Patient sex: M
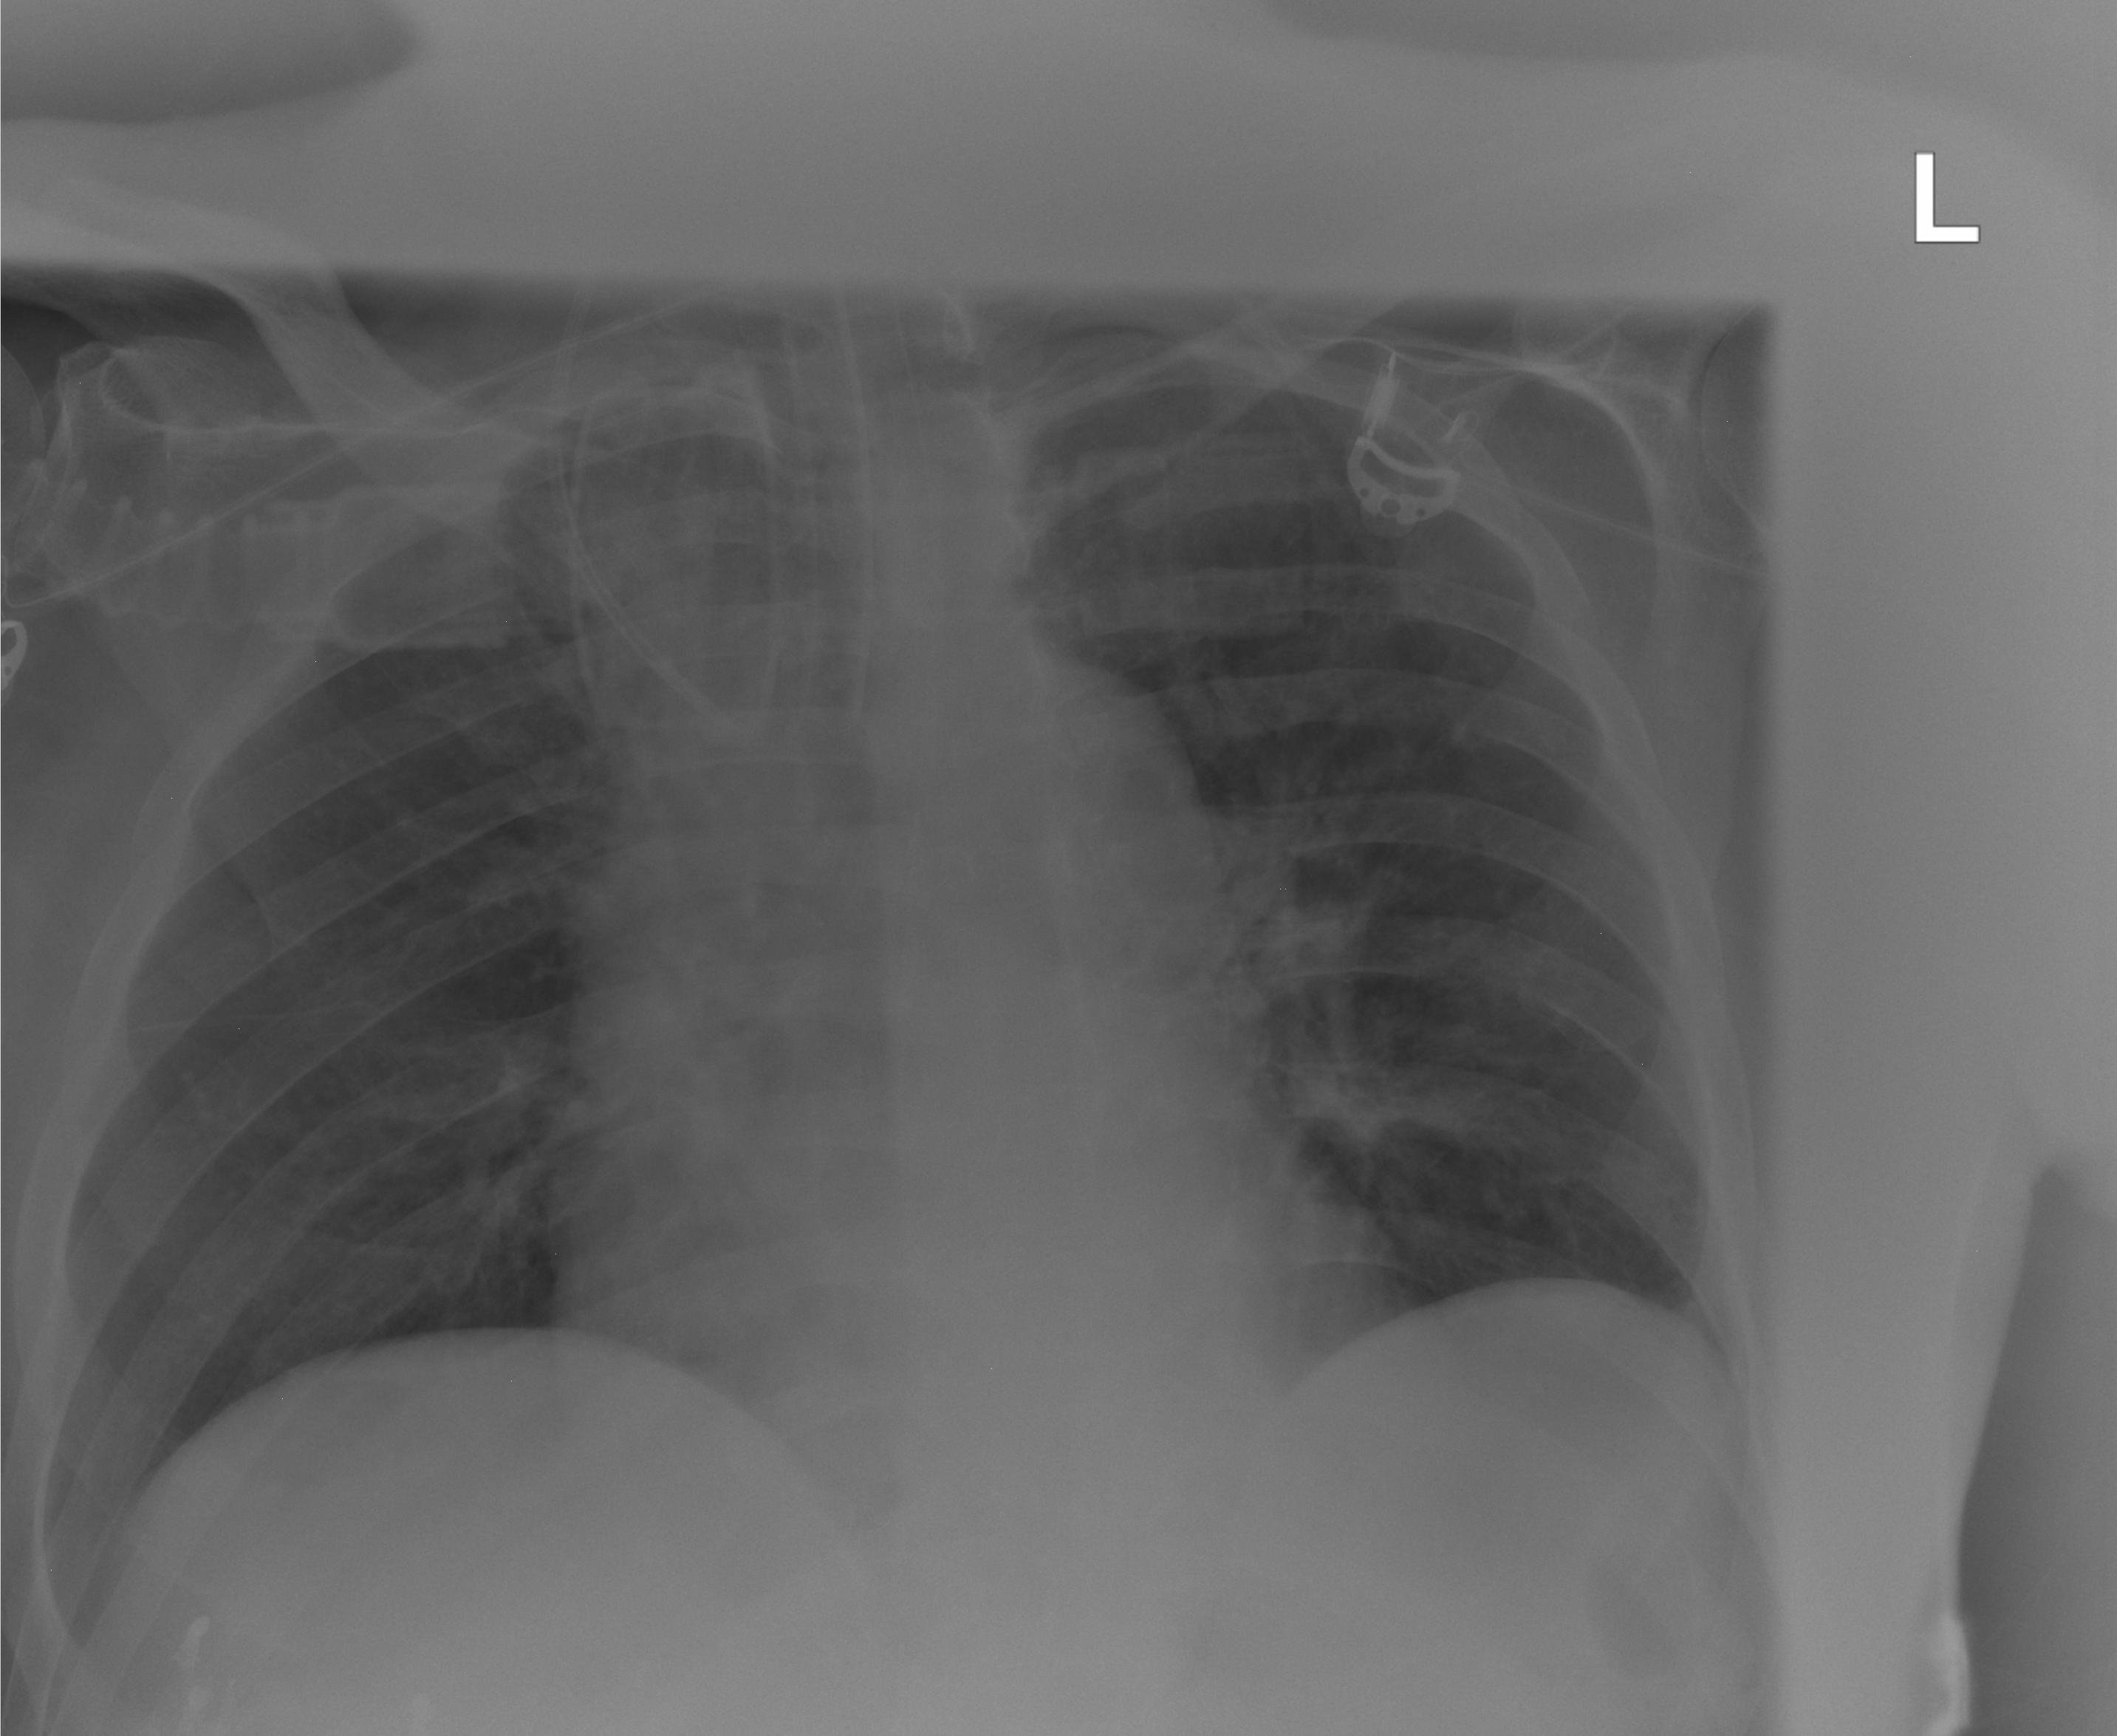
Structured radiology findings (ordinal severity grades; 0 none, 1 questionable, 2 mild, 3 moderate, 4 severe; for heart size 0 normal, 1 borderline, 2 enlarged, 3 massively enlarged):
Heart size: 0
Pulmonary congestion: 2
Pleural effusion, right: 0
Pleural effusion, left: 0
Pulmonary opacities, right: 0
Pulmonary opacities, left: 0
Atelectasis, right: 0
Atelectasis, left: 0